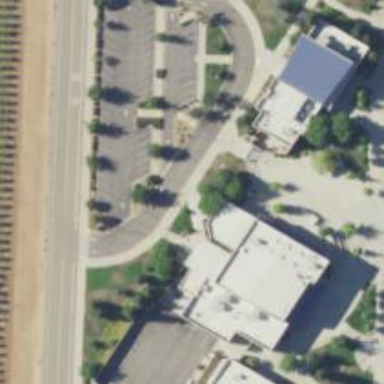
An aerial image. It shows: School building.